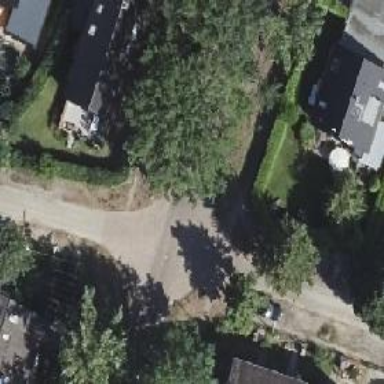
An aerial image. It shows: Residential road.